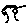
Label: tree